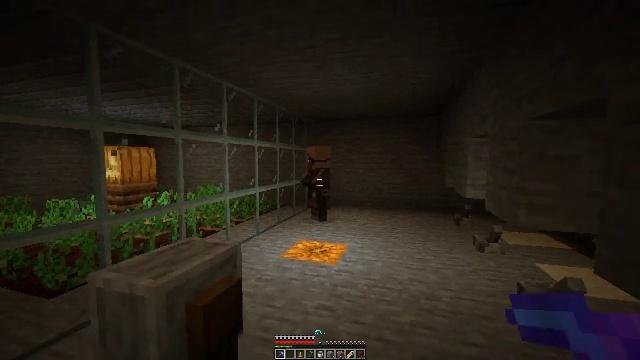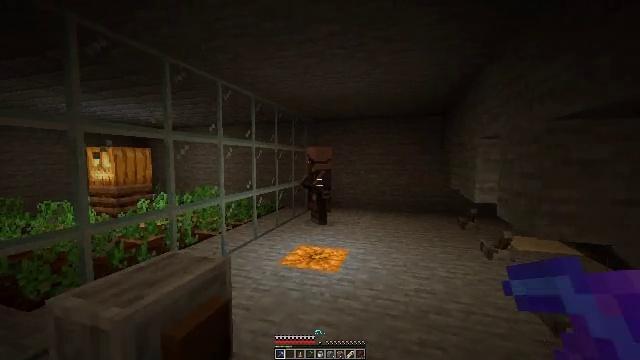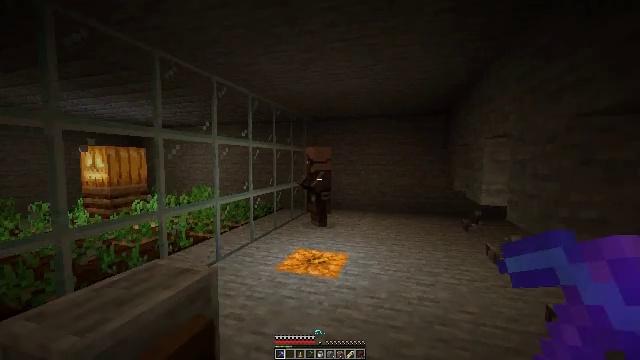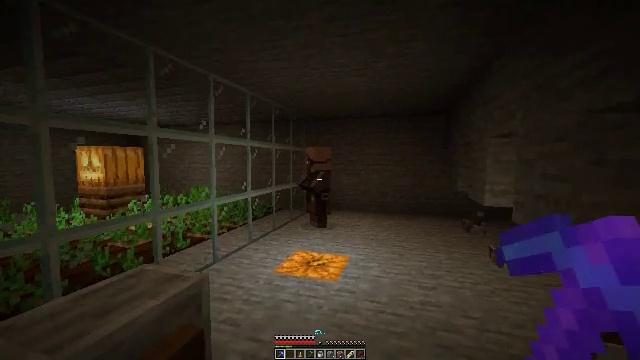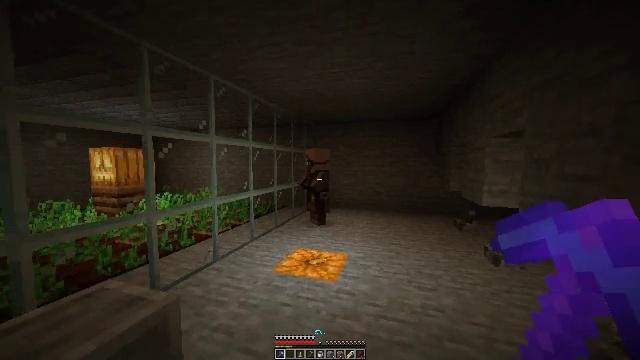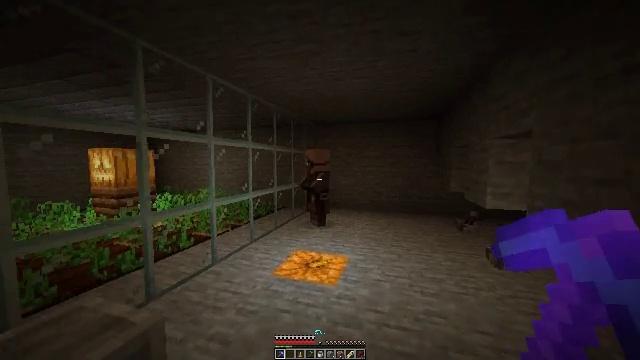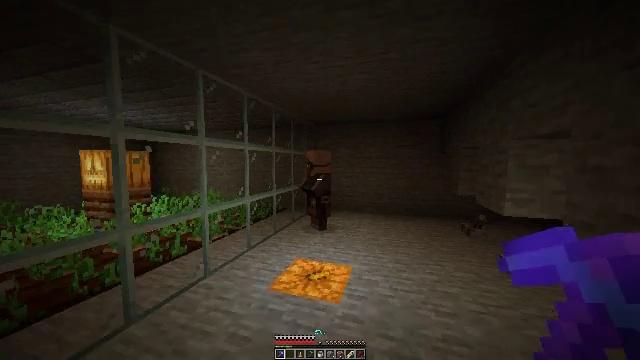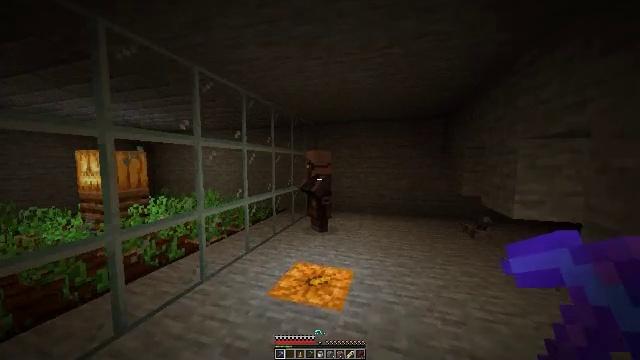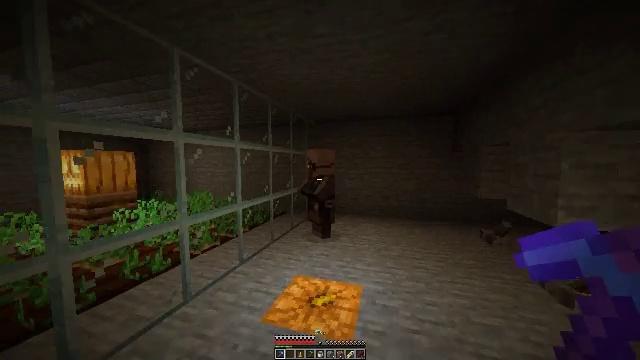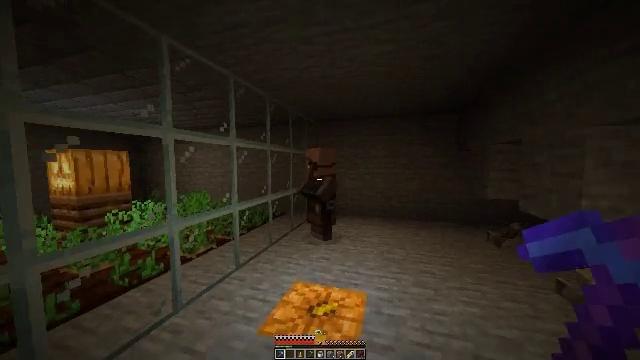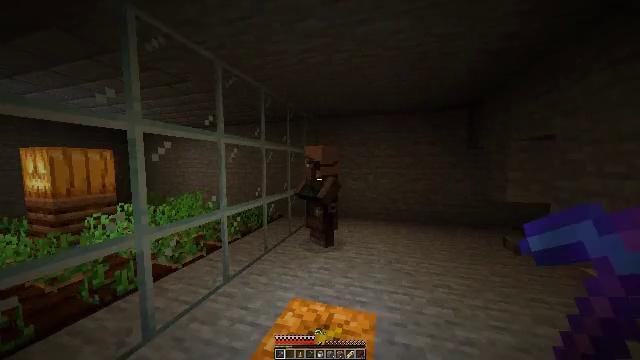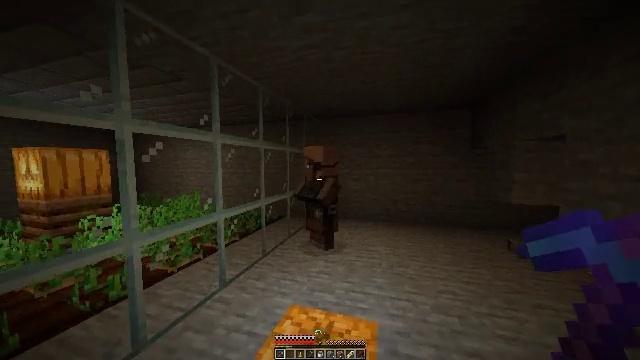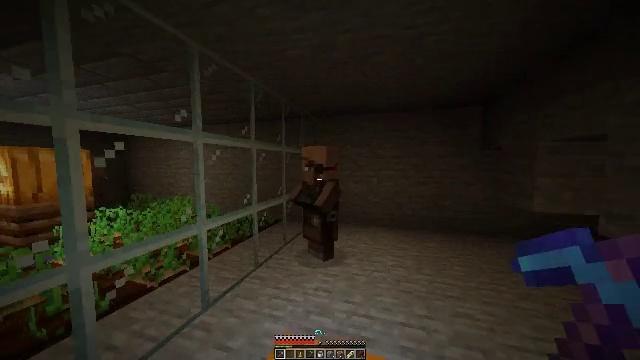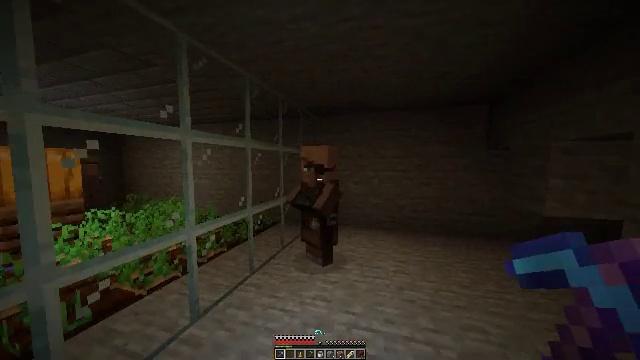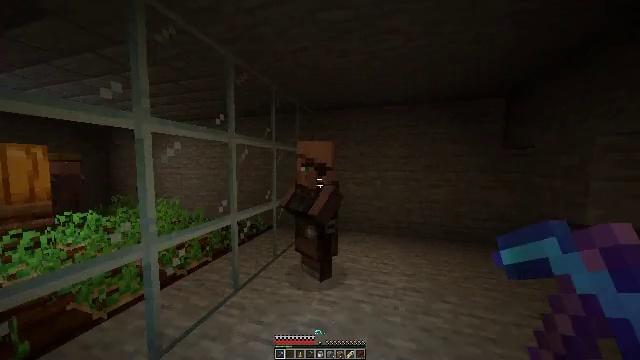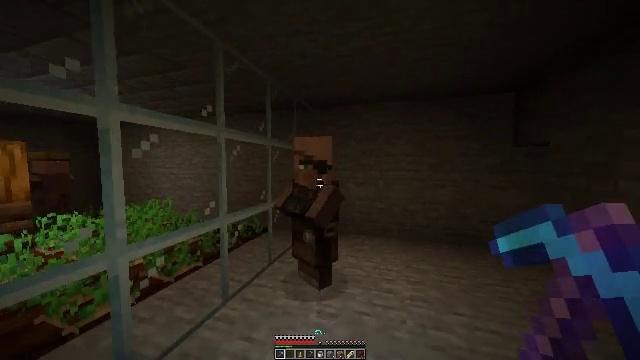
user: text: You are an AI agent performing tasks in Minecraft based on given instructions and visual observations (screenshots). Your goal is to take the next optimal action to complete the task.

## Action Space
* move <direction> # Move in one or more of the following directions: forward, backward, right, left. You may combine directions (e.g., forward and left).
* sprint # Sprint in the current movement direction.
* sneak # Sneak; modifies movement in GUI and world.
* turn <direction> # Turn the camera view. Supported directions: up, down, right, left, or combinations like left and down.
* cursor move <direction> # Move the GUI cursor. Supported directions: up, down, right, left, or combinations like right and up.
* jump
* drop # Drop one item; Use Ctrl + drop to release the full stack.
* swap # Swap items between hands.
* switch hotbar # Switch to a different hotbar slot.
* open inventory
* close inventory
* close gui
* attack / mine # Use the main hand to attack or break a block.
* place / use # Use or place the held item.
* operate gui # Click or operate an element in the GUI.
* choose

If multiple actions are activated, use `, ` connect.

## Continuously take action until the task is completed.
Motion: motion action
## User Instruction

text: Attack the grindstone to break it.
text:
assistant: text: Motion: move forward
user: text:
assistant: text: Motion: move forward, sprint
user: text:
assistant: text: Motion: move forward, sprint
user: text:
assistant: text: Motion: move forward, sprint
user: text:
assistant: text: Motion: move forward, sprint
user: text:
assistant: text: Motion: move forward
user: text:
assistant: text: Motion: move forward
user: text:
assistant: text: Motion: move forward
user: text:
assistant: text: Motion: move forward
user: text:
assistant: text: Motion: move forward
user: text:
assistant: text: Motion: move forward
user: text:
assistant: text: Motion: move forward
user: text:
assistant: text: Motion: move forward
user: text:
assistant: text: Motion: move forward
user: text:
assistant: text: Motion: move forward
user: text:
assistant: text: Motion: use / place
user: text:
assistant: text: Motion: use / place
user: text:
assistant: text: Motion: use / place
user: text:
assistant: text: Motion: use / place
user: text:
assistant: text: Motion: no_op
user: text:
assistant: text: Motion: no_op
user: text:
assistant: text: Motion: no_op
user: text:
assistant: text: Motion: no_op
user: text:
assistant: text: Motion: no_op
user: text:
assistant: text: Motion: no_op
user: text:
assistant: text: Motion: no_op
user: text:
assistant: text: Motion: no_op
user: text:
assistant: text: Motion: open inventory
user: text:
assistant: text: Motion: open inventory
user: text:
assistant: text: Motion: open inventory